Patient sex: M
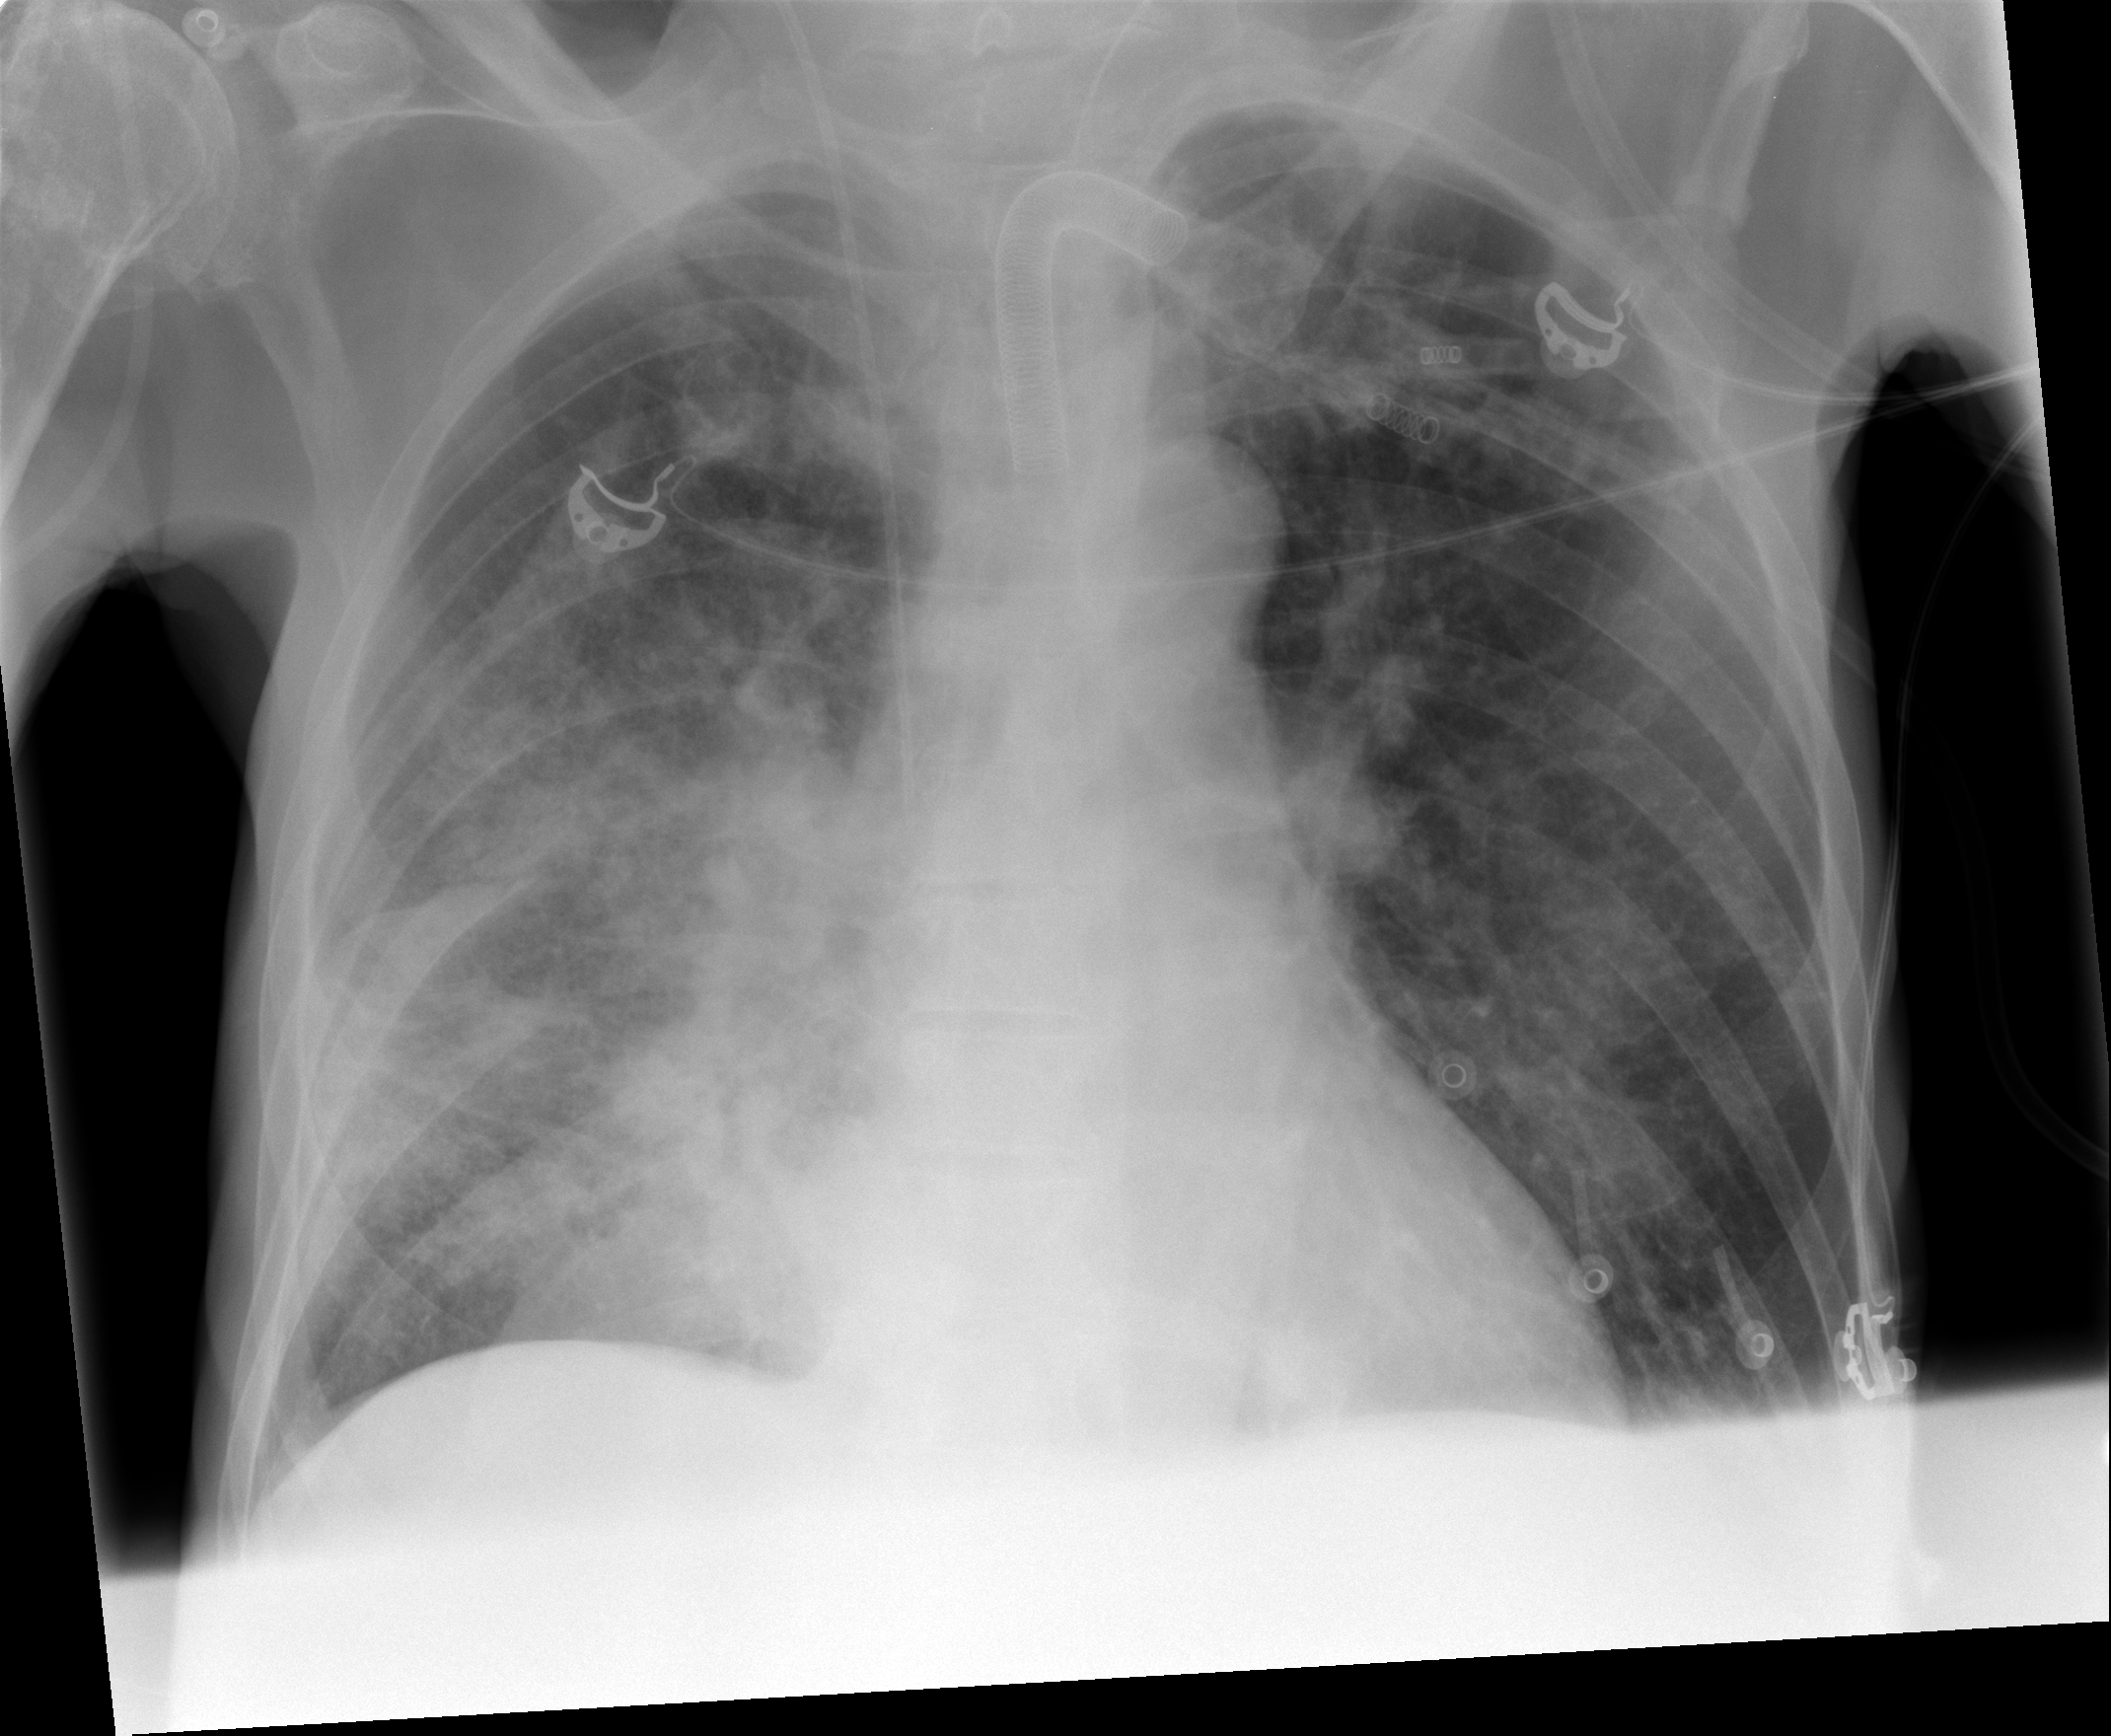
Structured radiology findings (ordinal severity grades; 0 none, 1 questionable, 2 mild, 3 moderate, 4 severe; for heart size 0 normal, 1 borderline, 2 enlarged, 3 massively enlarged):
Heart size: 0
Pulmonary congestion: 0
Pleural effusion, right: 0
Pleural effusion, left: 0
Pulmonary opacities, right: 3
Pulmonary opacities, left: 0
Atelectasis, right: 4
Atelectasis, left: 0